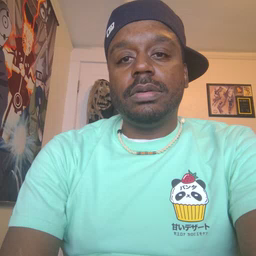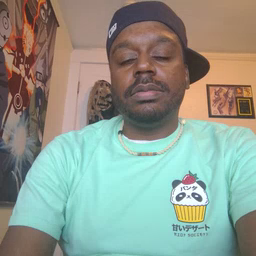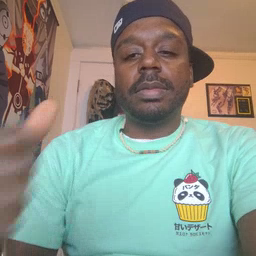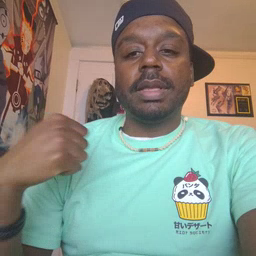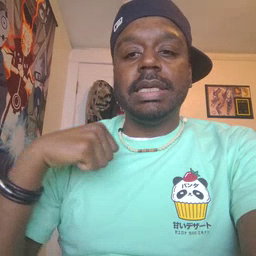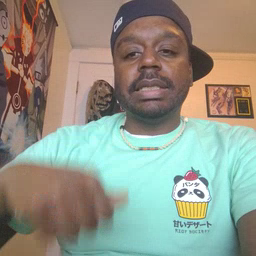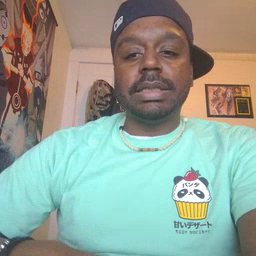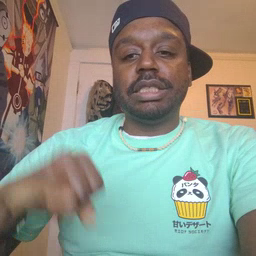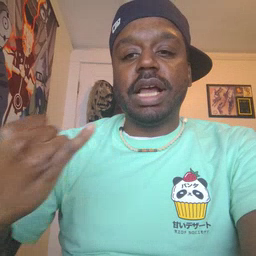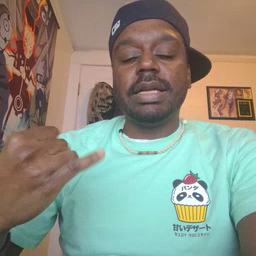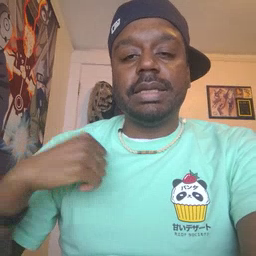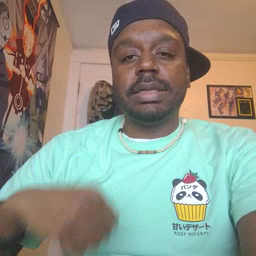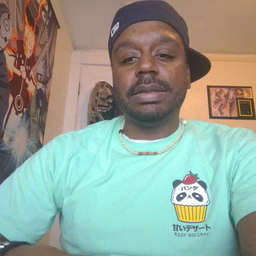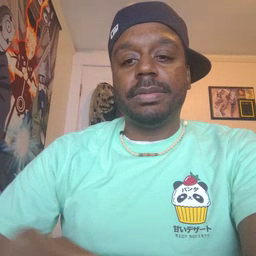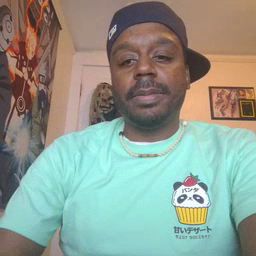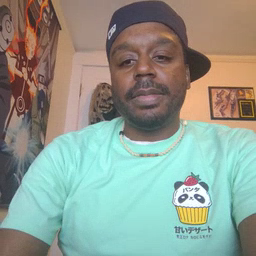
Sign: jacket